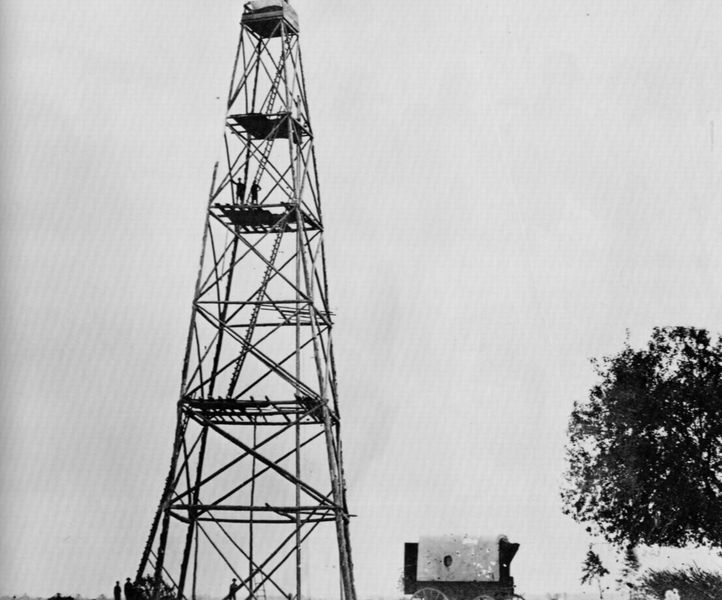
Titel: Spähturm auf der Linie vor Petersburg V.A.
Künstler: Mathew B. Brady
Schlagwörter: baum, dunkel, himmel, weiß, dreieck, landschaft, menschen, hell, holz, männer, schwarz, architektur, stehen, öl, natur, busch, windrad, land, arbeit, landleben, räder, turm, mast, amerika, kutsche, eiffelturm, rad, wagen, strom, leiter, treppe, balken, foto, fotografie, photographie, eisen, gerüst, schwarzweiss, gedeckt, konstruktion, planwagen, usa, stahl, bau, konstrukt, holzgestell, pferdewagen, plattform, angeschnitten, trum, plane, baugerüst, leitern, platform, 2 männer, bohrturm, pionierbau